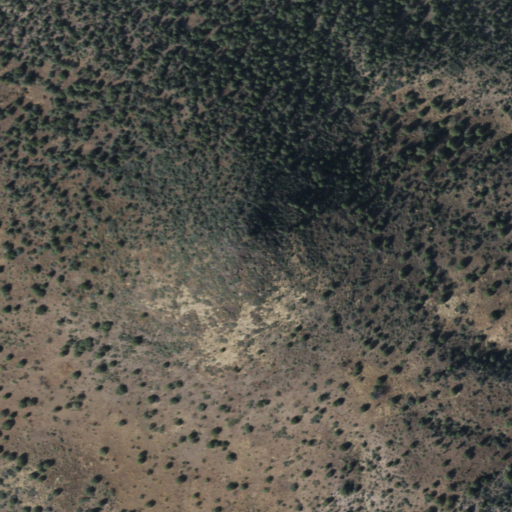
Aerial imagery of mountain in Arizona named Cowboy Butte containing evergreen forest and shrub